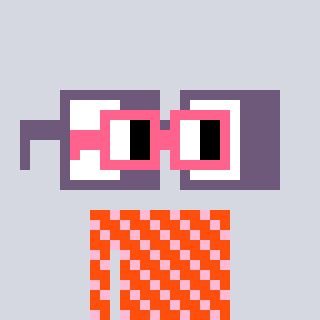
a pixel art character with square pink glasses, a glasses-shaped head and a orange-colored body on a cool background